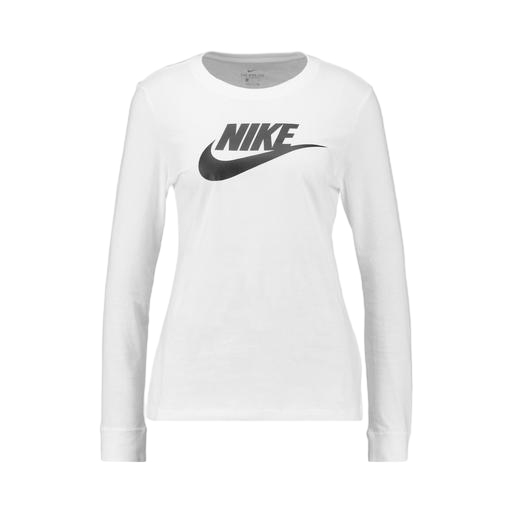
nike shirt, long-sleeve tee, longsleeve t-shirt, white background